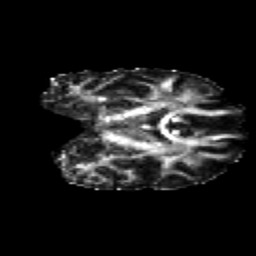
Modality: FA
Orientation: coronal
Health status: healthy
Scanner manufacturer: siemens
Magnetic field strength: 3 T
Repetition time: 12 s
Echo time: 0.092 s